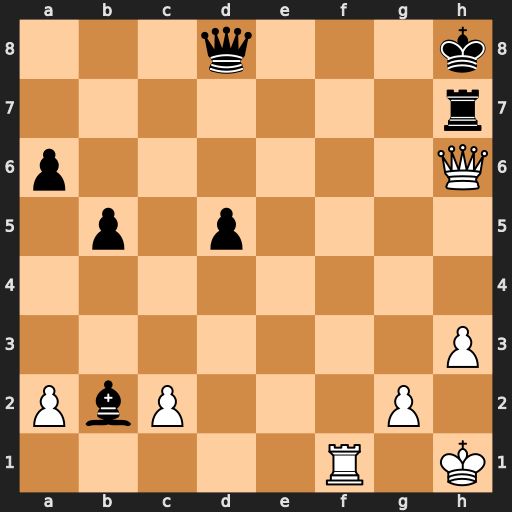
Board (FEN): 3q3k/7r/p6Q/1p1p4/8/7P/PbP3P1/5R1K
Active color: w
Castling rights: -
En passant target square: -
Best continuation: Rf8+ Qxf8 Qxf8#